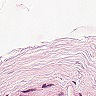
Metastatic tissue present: no